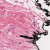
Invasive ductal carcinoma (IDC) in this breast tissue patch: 0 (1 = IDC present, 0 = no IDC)